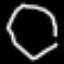
Label: octagon